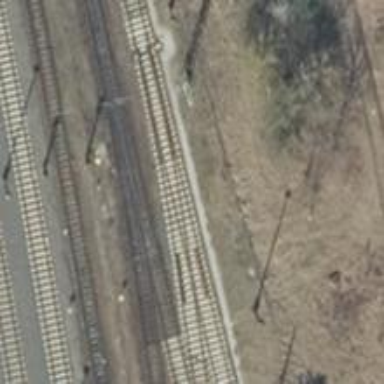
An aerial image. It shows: Railway switch.